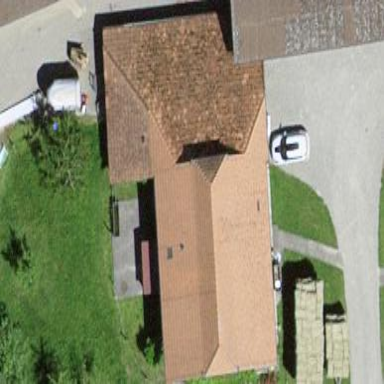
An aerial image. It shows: Residential building.